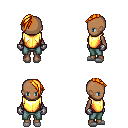
a pixel art fantasy rpg character, female body template, human, dark skin, gold chest armor, teal pants, light blonde long mohawk hairstyle, metal gloves, white slippers, four views (front, back, left, right), 2x2 character sprite sheet, small pixel art, hard edges, no anti-aliasing